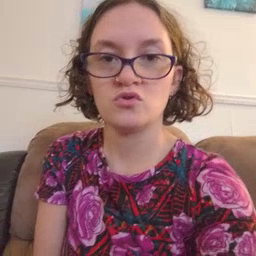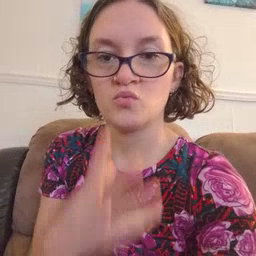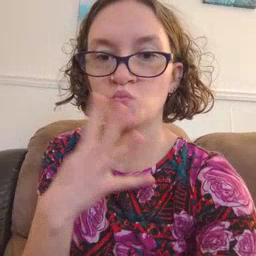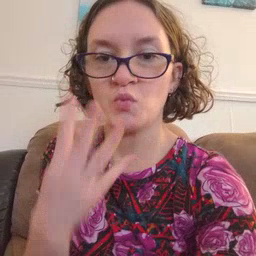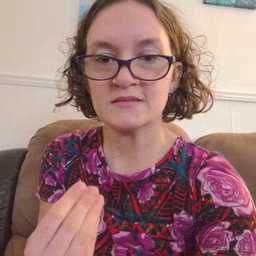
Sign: wet